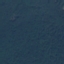
Land use / land cover: Forest